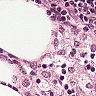
Metastatic tissue present: no